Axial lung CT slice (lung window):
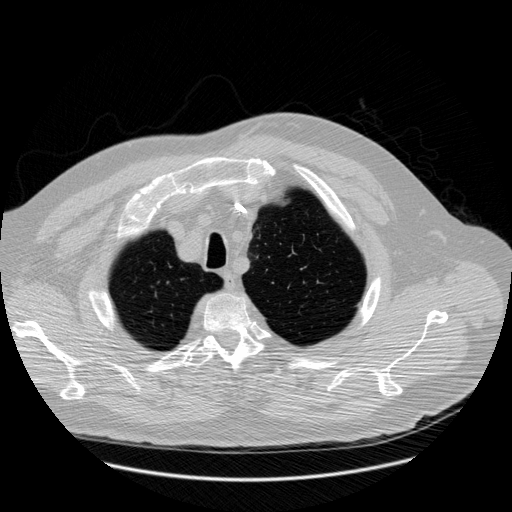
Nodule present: no